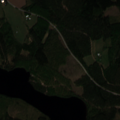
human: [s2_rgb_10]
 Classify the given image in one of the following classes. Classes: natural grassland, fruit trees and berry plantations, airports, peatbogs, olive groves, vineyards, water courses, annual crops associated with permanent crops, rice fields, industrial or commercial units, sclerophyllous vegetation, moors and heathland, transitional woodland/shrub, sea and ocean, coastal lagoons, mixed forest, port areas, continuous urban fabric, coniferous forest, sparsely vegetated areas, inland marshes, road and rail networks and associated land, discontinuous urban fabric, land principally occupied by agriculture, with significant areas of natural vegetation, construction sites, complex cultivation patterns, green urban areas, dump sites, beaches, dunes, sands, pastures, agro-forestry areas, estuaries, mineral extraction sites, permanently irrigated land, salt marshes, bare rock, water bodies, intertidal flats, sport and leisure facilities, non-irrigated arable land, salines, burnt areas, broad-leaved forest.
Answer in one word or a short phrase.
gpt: land principally occupied by agriculture, with significant areas of natural vegetation, coniferous forest, mixed forest, water bodies